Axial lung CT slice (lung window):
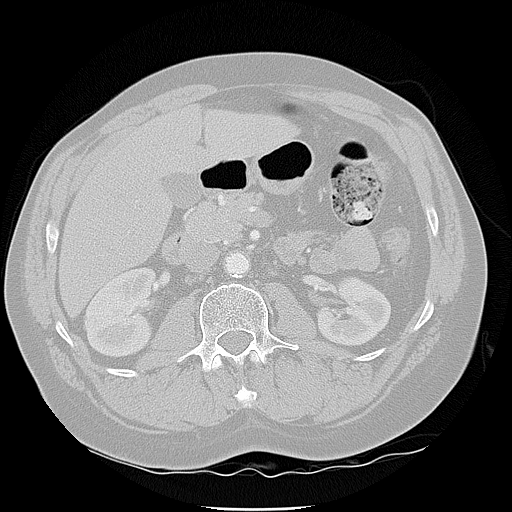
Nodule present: no